Question: I am developing an application in C# .NET using WPF. I want the users to be able to draw shapes on a draw area. The shapes are zigzag lines and polygons. The end points of line segments should be small squares as shown in the image below. In some cases, I need arrows in the middle of line segments as shown in the image below.

I have partially implemented the drawing by adding lines to a canvas and resizing the lines on mouse events. However, I have not been able to implement creation of small squares on the end points of line segments and arrows.
Is there any package or tool that provides the functionality of drawing such shapes?
Thank you for any help which you can provide.
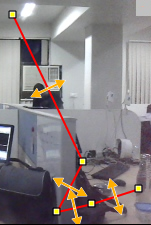
Answer: A common way to approach this is to use Adorners. Basically, there is a virtual layer rendered for adorners. You can use these to drag / resize (among other things) visual elements on the screen with a little bit of glue code.
Here is a page from Microsoft on the subject:
<URL>